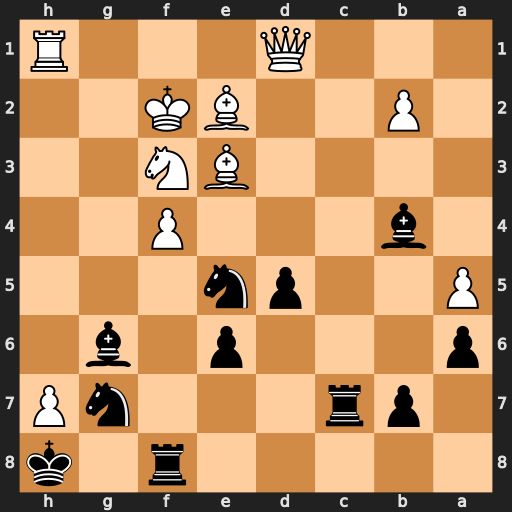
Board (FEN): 5r1k/1pr3nP/p3p1b1/P2pn3/1b3P2/4BN2/1P2BK2/3Q3R
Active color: b
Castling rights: -
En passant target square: -
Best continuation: Ng4+ Kg1 Nxe3